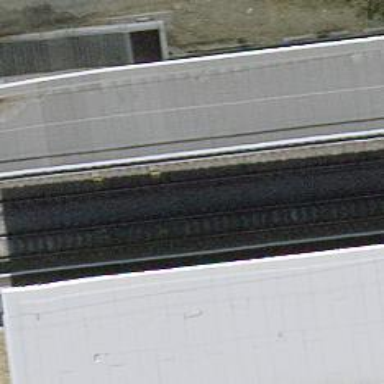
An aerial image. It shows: Single-track electrified railway with contact line.